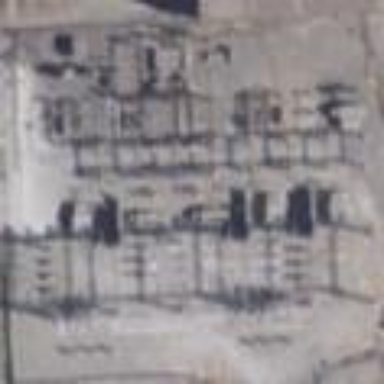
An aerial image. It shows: Industrial substation.